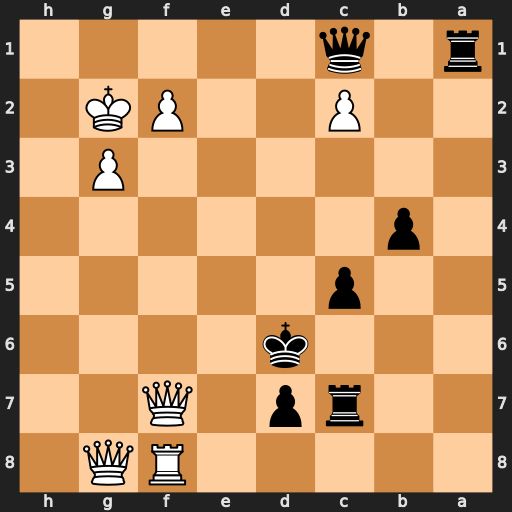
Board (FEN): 5RQ1/2rp1Q2/3k4/2p5/1p6/6P1/2P2PK1/r1q5
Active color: b
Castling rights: -
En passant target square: -
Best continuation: Qh1#